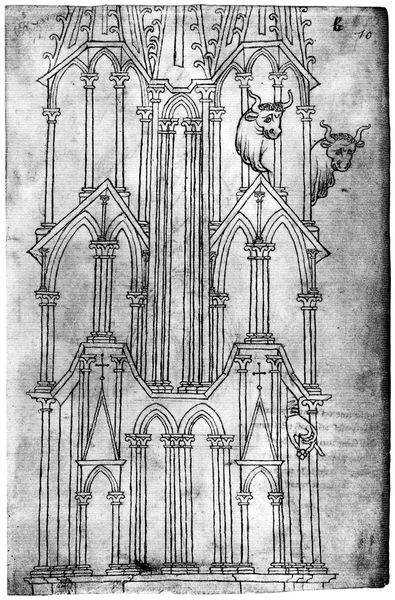
Titel: Kathedrale von Laon, Musterbuch fol. 9
Künstler: Villard de Honnecourt
Schlagwörter: weiß, fenster, grau, köpfe, pfeiler, schwarz, säulen, zeichnung, kirche, front, gotik, bogen, fassade, linien, pilaster, spitz, dom, druck, stich, drcuk, kreuze, gotisch, spitzbogen, spitzbögen, stier, aufriss, duck, 10, kirche türme turm grafik hochformat schwarzweiss